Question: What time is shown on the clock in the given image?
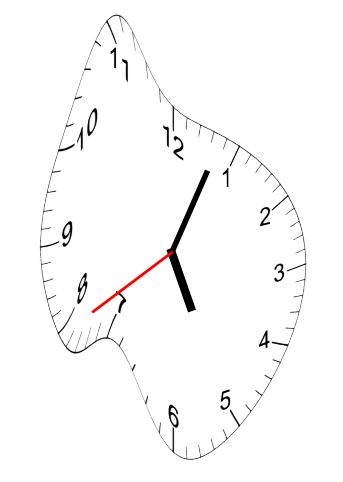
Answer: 05:03:39